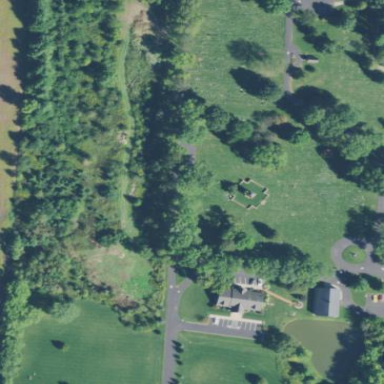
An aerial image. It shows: Pet cemetery.